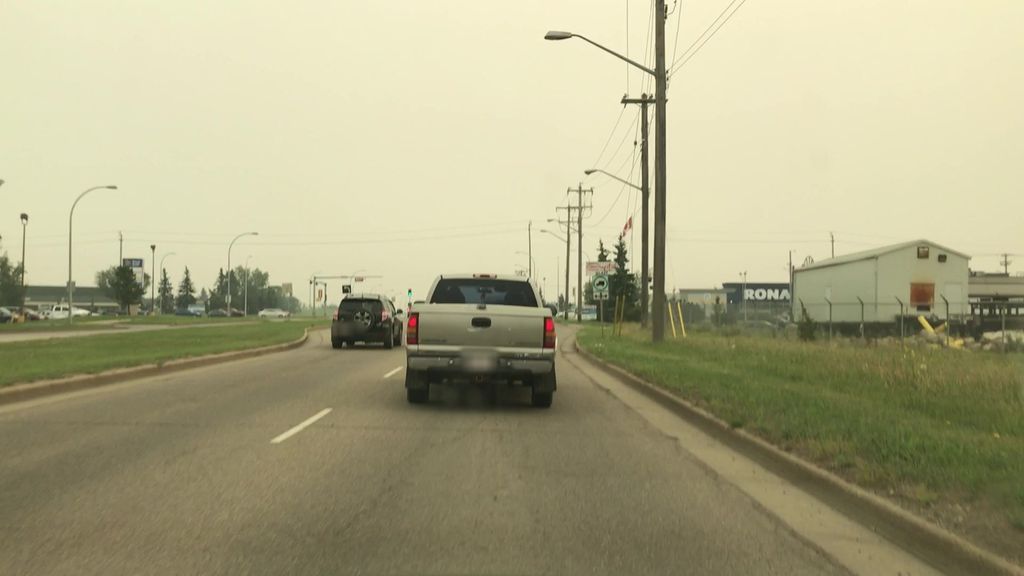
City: edmonton